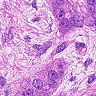
Metastatic tissue present: yes